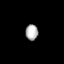
Tissue: lung
Cell type: Myeloid cells
Senescence score: 0.5529
Nuclear area (px): 191
Mean DAPI intensity: 178